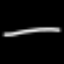
Label: line